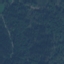
Land use / land cover class: Forest